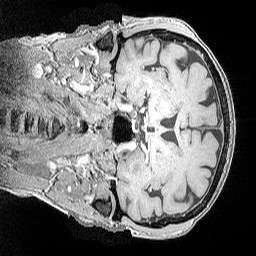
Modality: MP2RAGE
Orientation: coronal
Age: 63
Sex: female
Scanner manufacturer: siemens
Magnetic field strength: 3 T
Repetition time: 5 s
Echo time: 0.00298 s